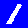
Digit: 1